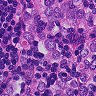
Metastatic tissue present: yes